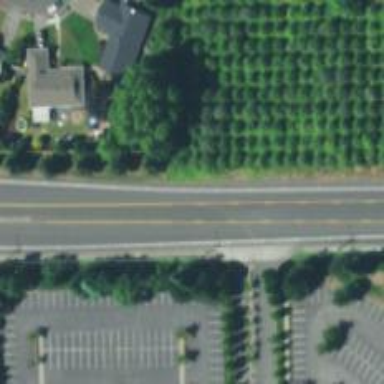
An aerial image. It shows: Secondary road with asphalt surface and sidewalk on the left.